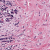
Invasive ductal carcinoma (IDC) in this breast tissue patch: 1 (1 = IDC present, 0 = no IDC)